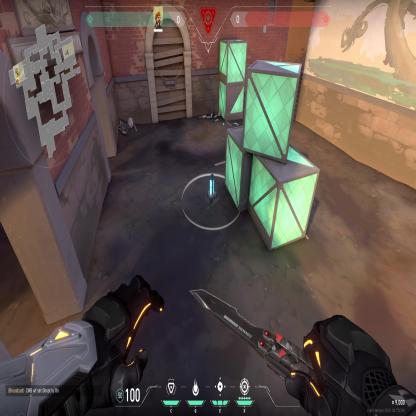
Label: planted spike